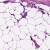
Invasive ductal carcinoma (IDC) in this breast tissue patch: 0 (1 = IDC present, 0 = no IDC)